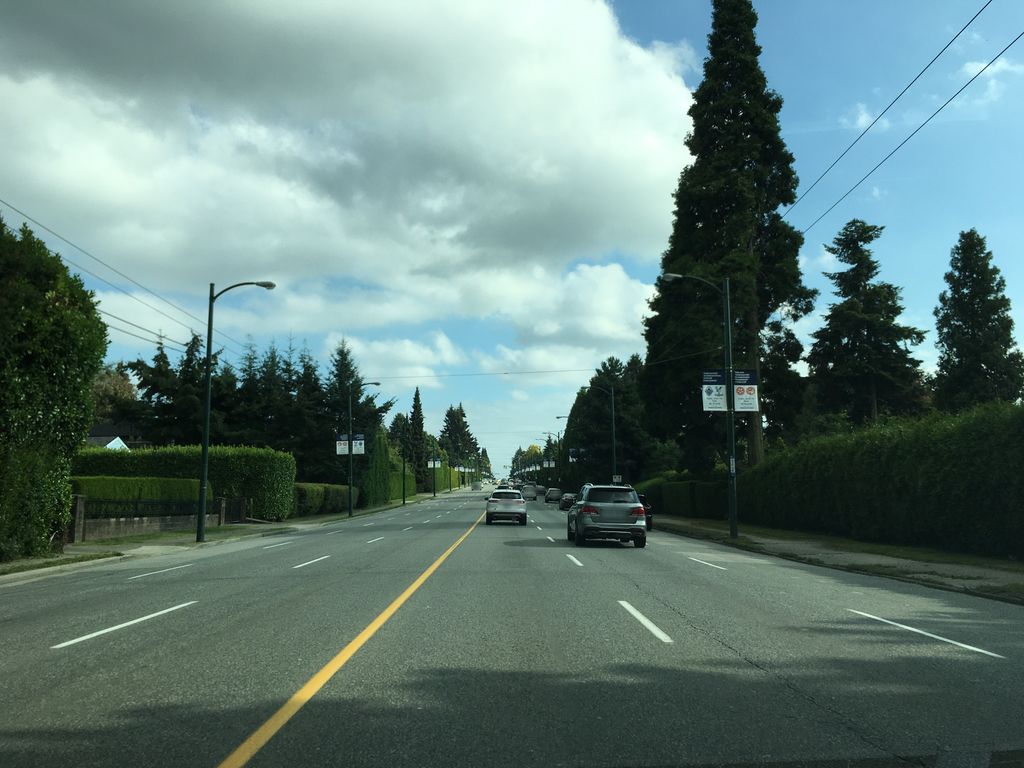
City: vancouver